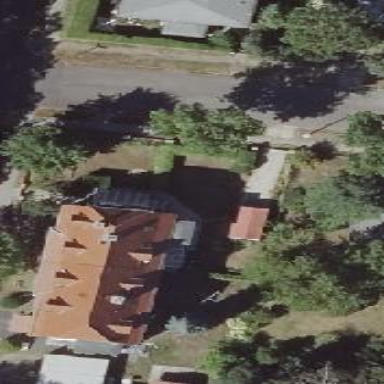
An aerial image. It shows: Building featuring apartments with half-hipped roof.